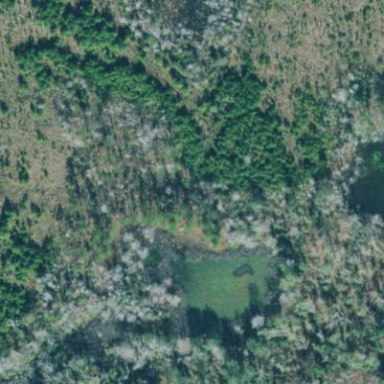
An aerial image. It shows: Marshy wetland area.